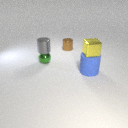
large blue rubber cylinder to the right of small brown metal cylinder